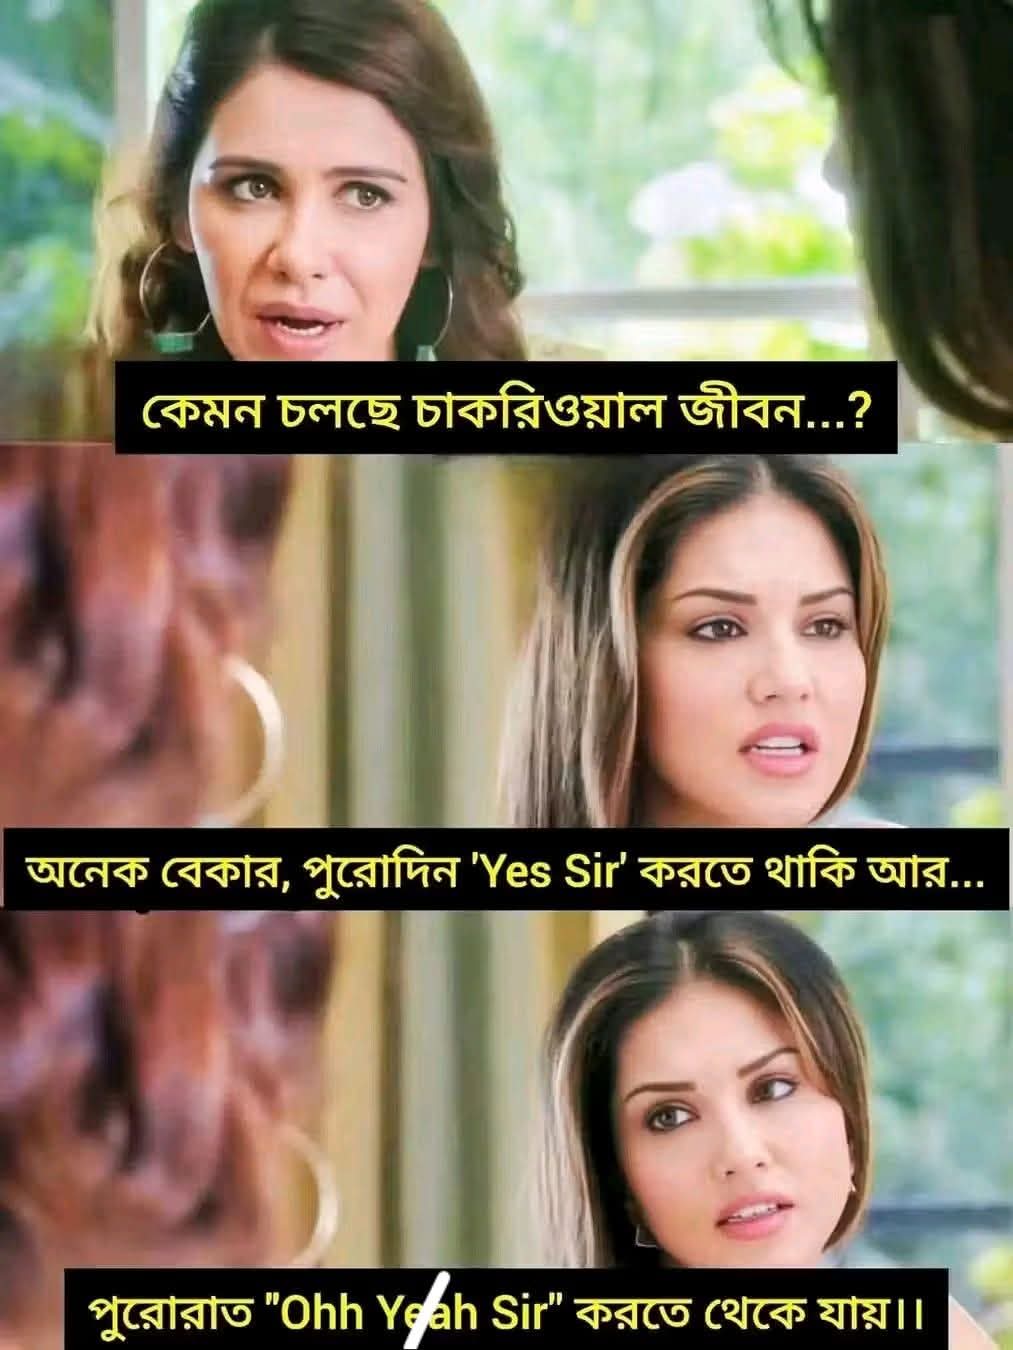
Text: কেমন চলছে চাকরিওয়াল জীবন...?
অনেক বেকার, পুরোদিন 'Yes Sir' করতে থাকি আর...
পুরোরাত "Ohh Yeah Sir" করতে থেকে যায়।।
Label: Non Hate